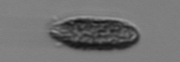
Label: Pseudochattonella_farcimen